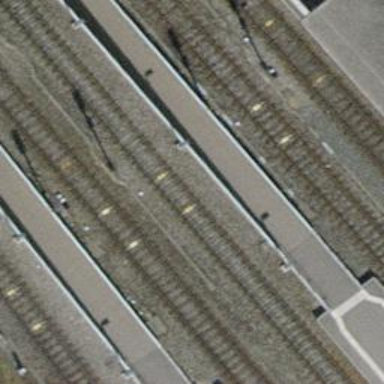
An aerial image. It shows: Railway signal.